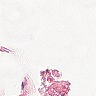
Metastatic tissue present: no